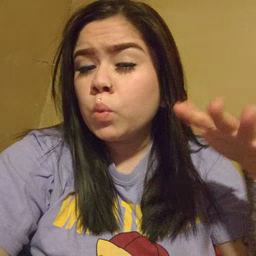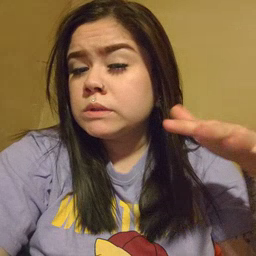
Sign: noisy